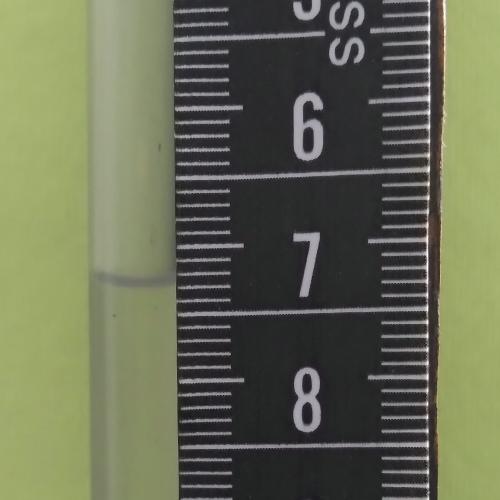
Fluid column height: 7.3 cm